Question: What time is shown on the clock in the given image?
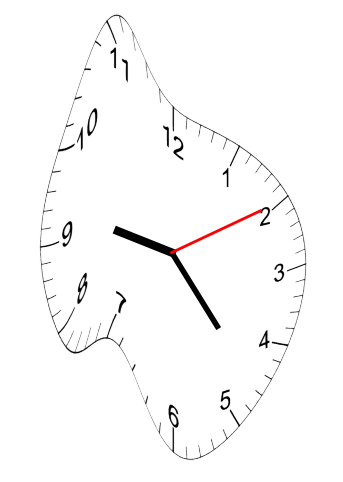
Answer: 09:23:10